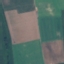
Land use / land cover class: AnnualCrop